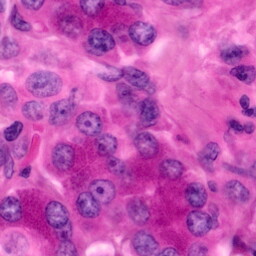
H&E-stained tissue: Pancreatic